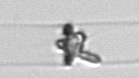
Label: Dactyliosolen_blavyanus